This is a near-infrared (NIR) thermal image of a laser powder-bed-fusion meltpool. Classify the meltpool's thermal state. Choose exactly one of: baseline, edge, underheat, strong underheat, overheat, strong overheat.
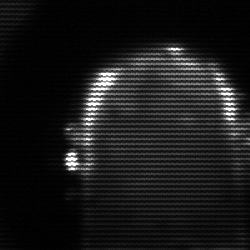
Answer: baseline